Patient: sex F, age 36
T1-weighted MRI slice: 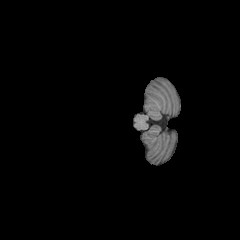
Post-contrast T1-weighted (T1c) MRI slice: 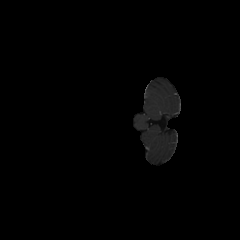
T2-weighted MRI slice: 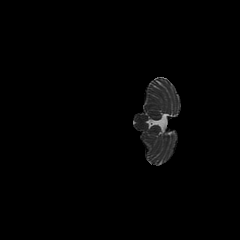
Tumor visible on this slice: no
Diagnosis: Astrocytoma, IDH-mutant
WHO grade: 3